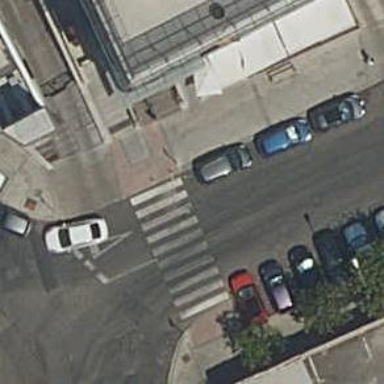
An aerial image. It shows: Zebra crossing on the road.